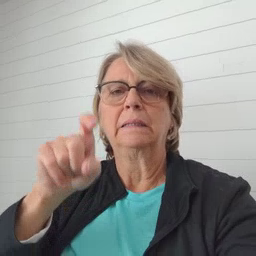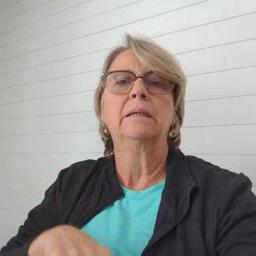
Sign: closet